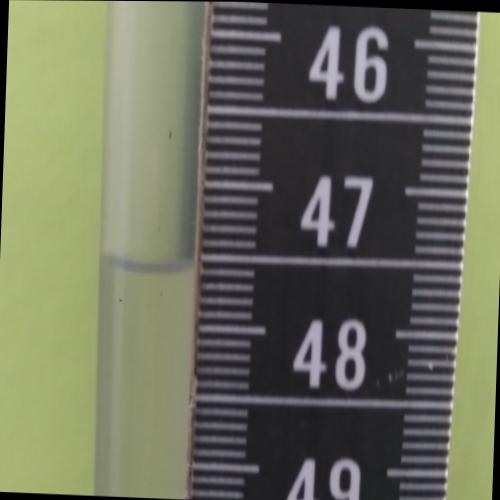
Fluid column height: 47.6 cm